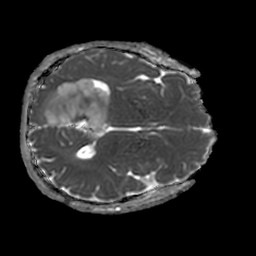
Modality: ADC
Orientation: axial
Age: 62
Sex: male
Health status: ill
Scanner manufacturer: philips
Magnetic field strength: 3 T
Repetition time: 3.8 s
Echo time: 0.09 s